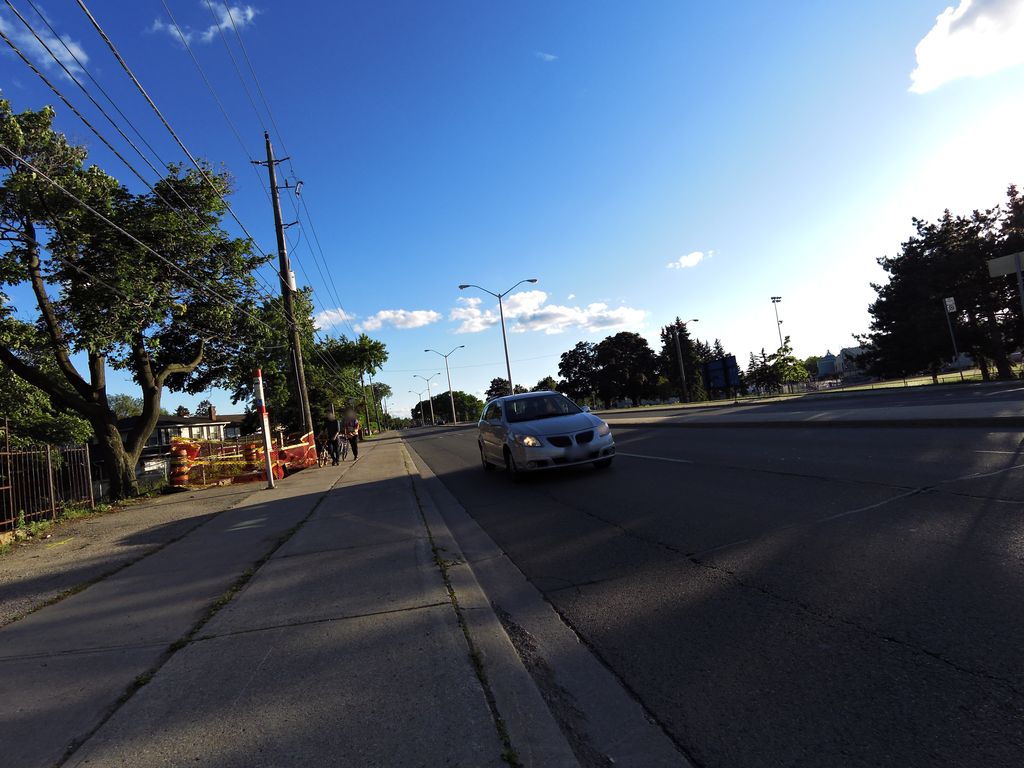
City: toronto